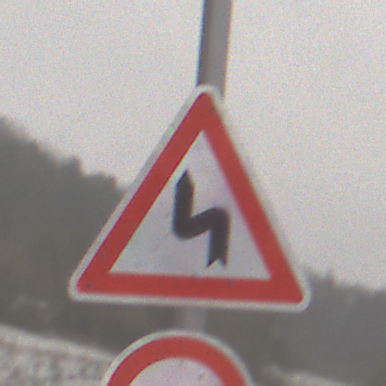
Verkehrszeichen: DoppelkurveZunaechstLinks
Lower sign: Ueberholverbot
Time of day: Midday
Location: Outdoor (Nature)
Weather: Overcast
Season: Winter
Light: Natural